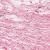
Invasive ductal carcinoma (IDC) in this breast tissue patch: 0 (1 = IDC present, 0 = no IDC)